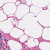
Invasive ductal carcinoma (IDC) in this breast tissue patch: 0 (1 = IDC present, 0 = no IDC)